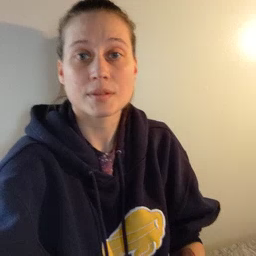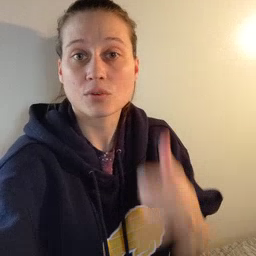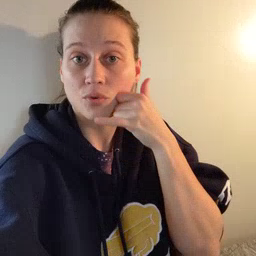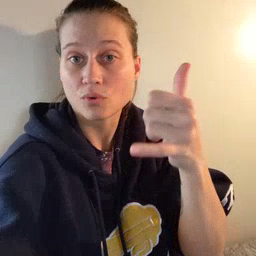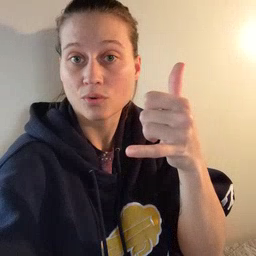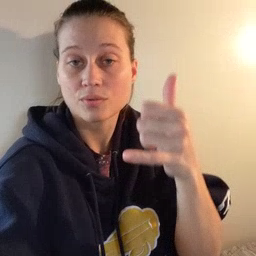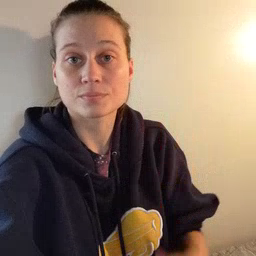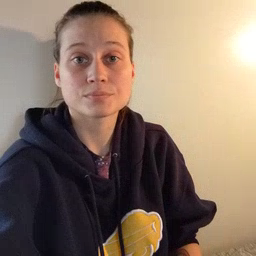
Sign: callonphone